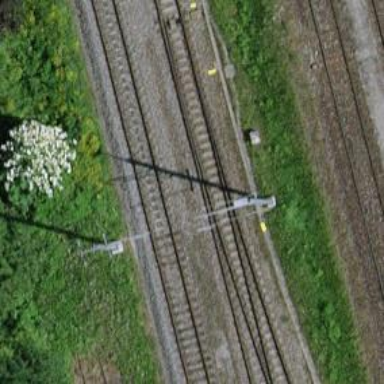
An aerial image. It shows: Railway switch.